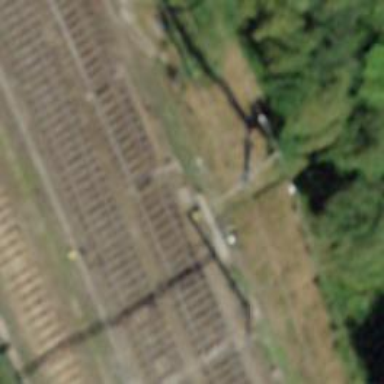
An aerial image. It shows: Railway switch.